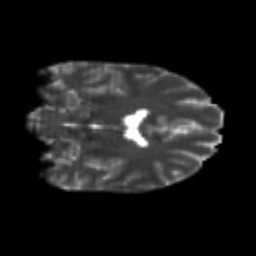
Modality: T2w
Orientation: coronal
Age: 26
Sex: male
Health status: healthy
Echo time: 0.074 s